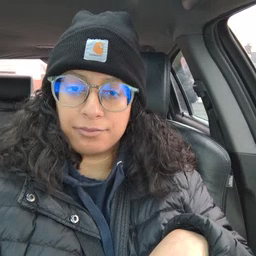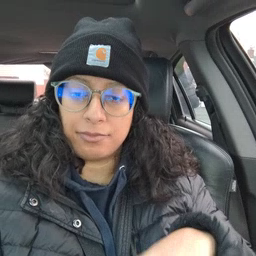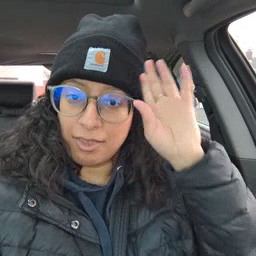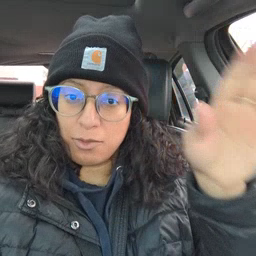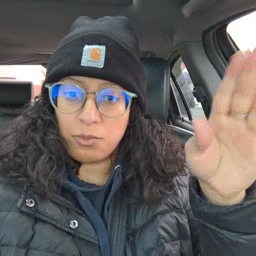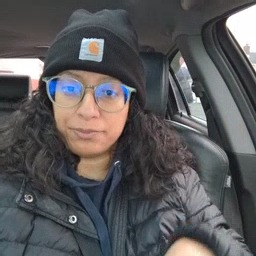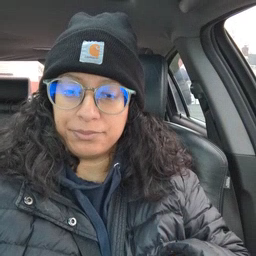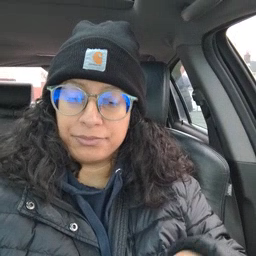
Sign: hello